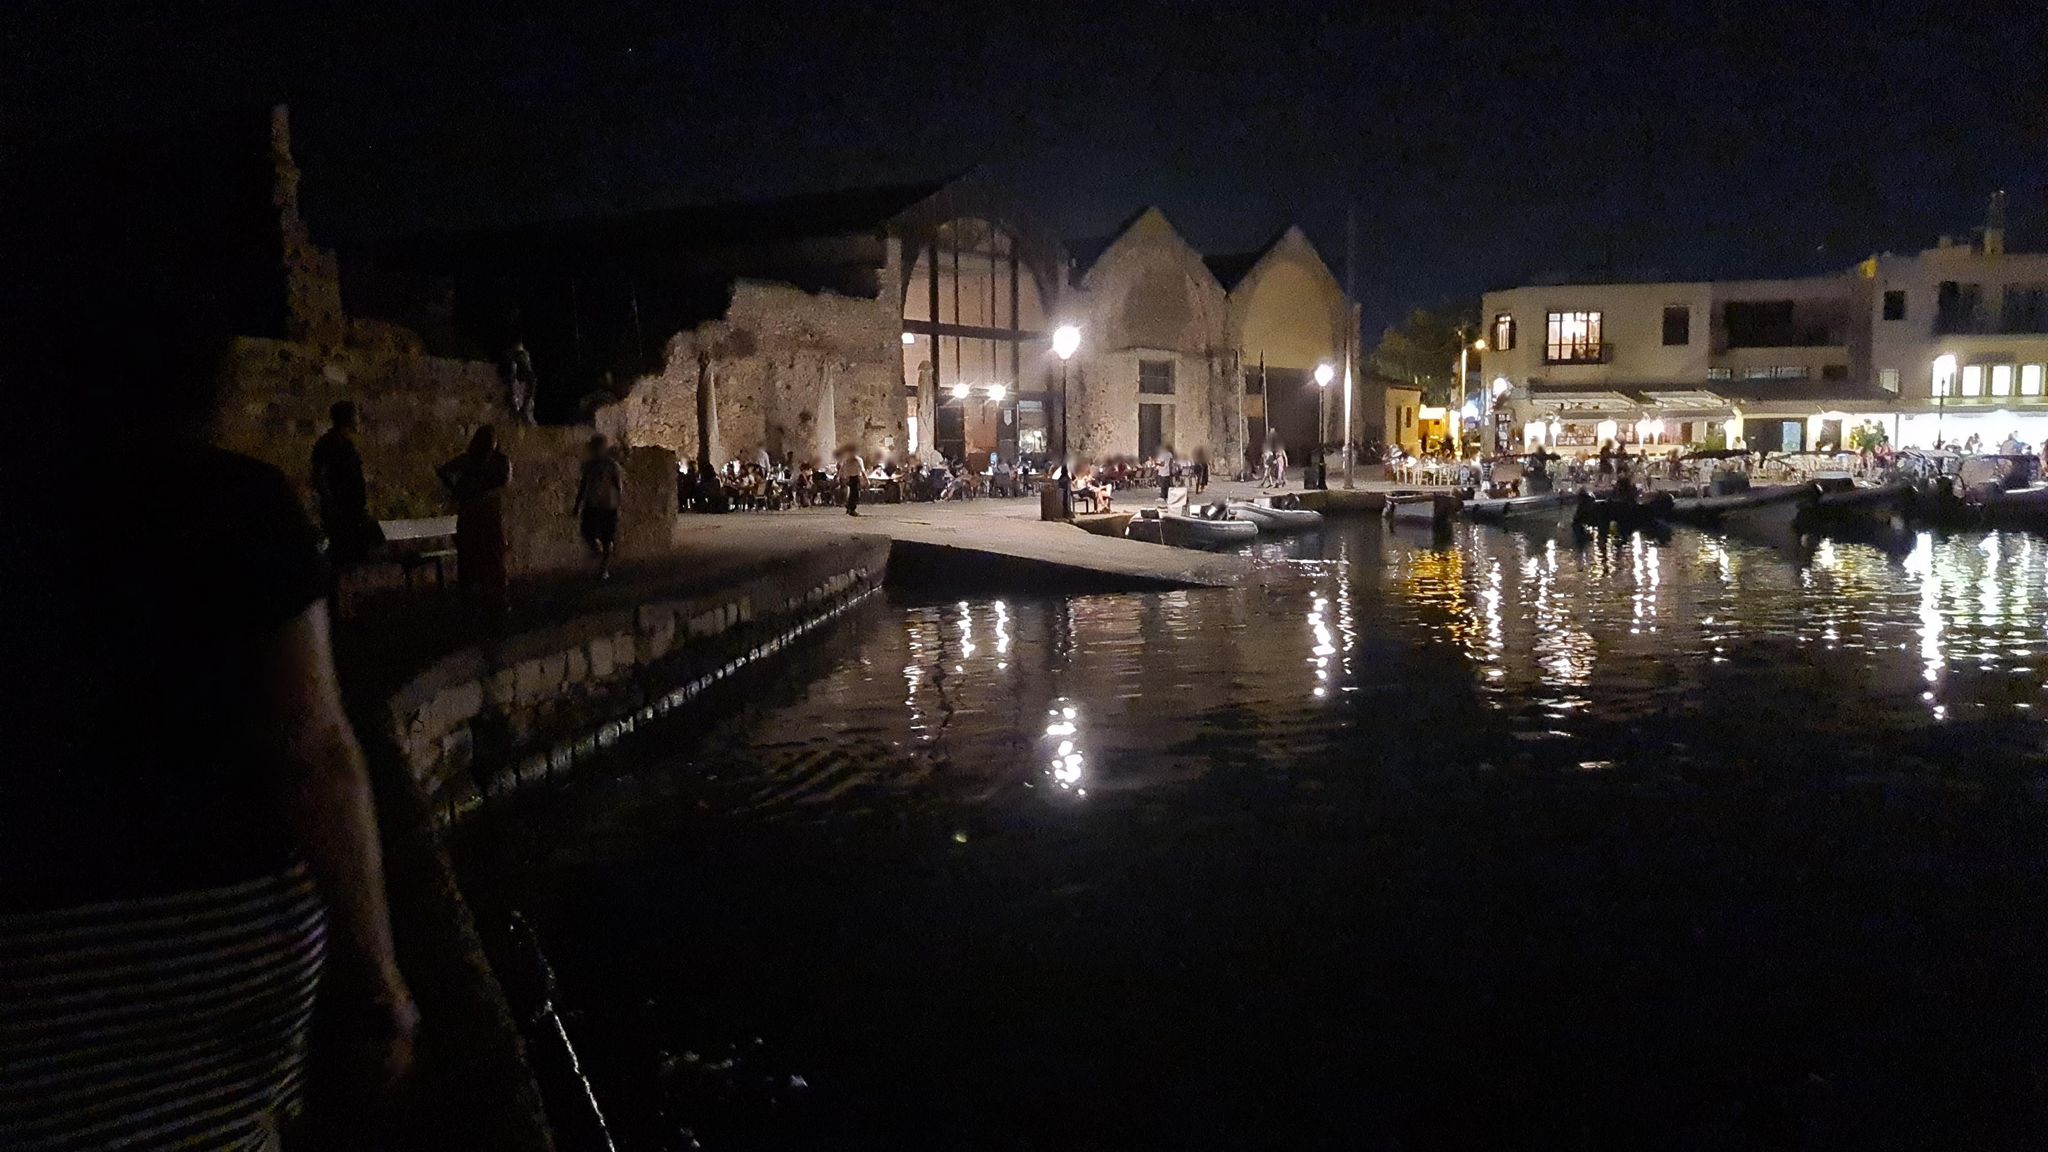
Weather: clear
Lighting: night
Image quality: slightly poor
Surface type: walking surface
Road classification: residential, footway, steps
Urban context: urban centre
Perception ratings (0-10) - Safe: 4.06, Lively: 5.56, Beautiful: 5.97, Boring: 3.5, Depressing: 2.44, Wealthy: 6.23